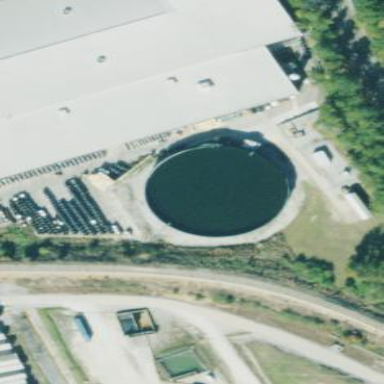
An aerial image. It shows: Building with man-made water storage tank.